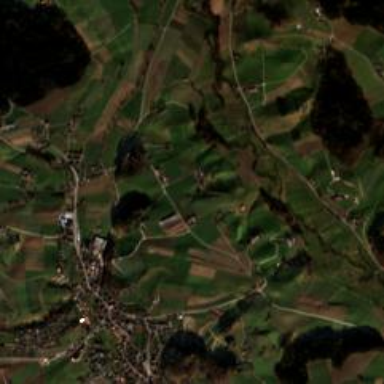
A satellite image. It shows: Small hamlet.